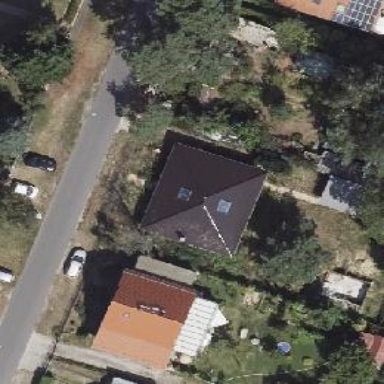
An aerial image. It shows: Detached building with pyramidal roof shape.